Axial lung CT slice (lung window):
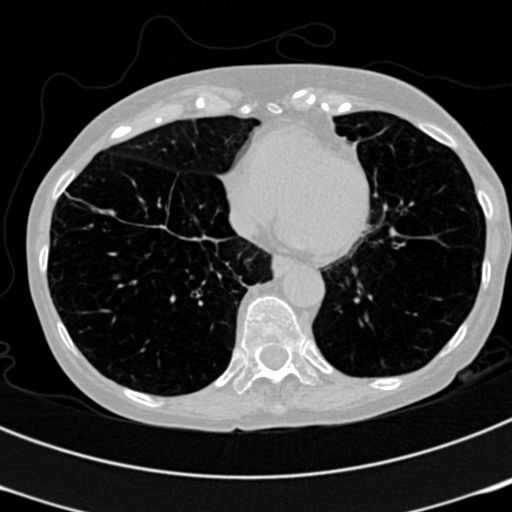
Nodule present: no